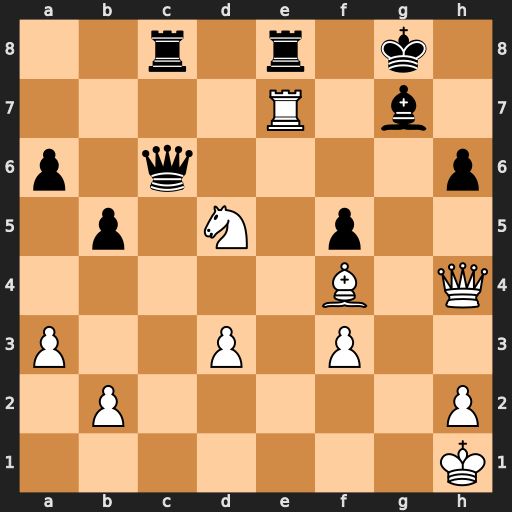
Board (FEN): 2r1r1k1/4R1b1/p1q4p/1p1N1p2/5B1Q/P2P1P2/1P5P/7K
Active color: w
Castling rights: -
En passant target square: -
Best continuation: Qg3 Rxe7 Nxe7+ Kf7 Nxc6